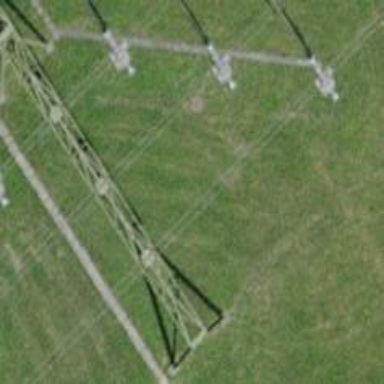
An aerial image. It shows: Insulator used in power equipment.